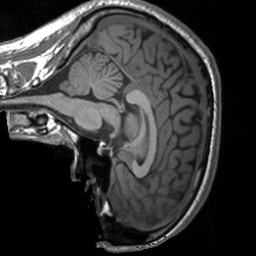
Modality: T1w
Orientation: sagittal
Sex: male
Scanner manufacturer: siemens
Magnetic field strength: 3 T
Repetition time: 1.9 s
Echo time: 0.00226 s